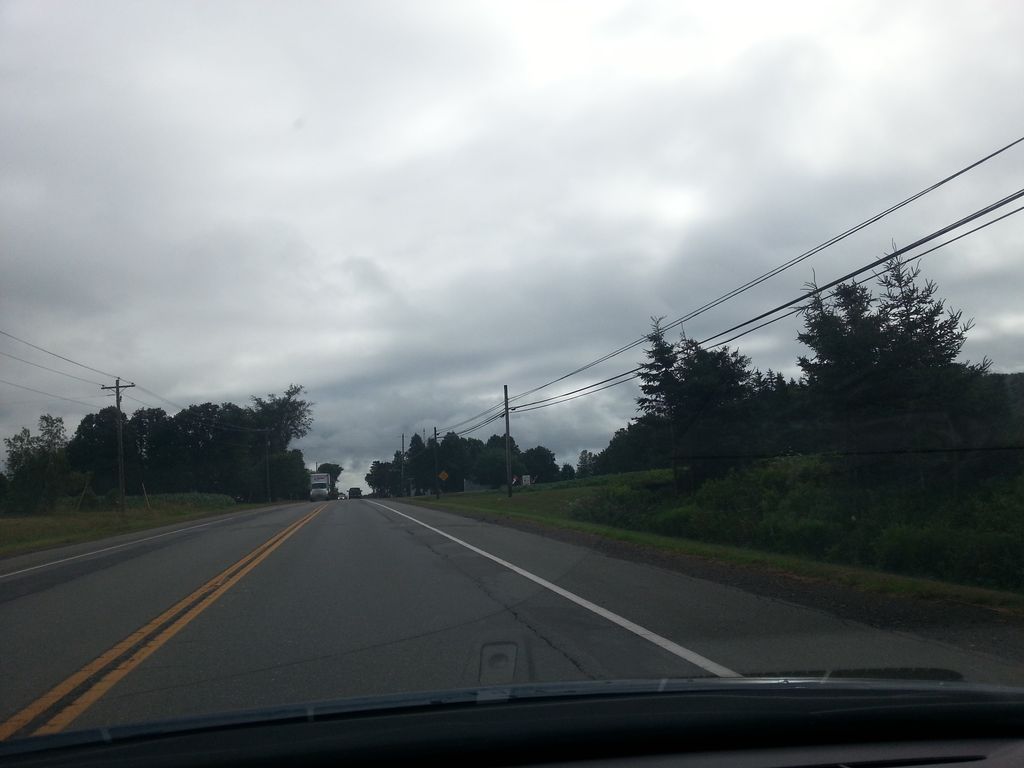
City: charlottetown